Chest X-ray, AP view. Patient: 26 years old, sex F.
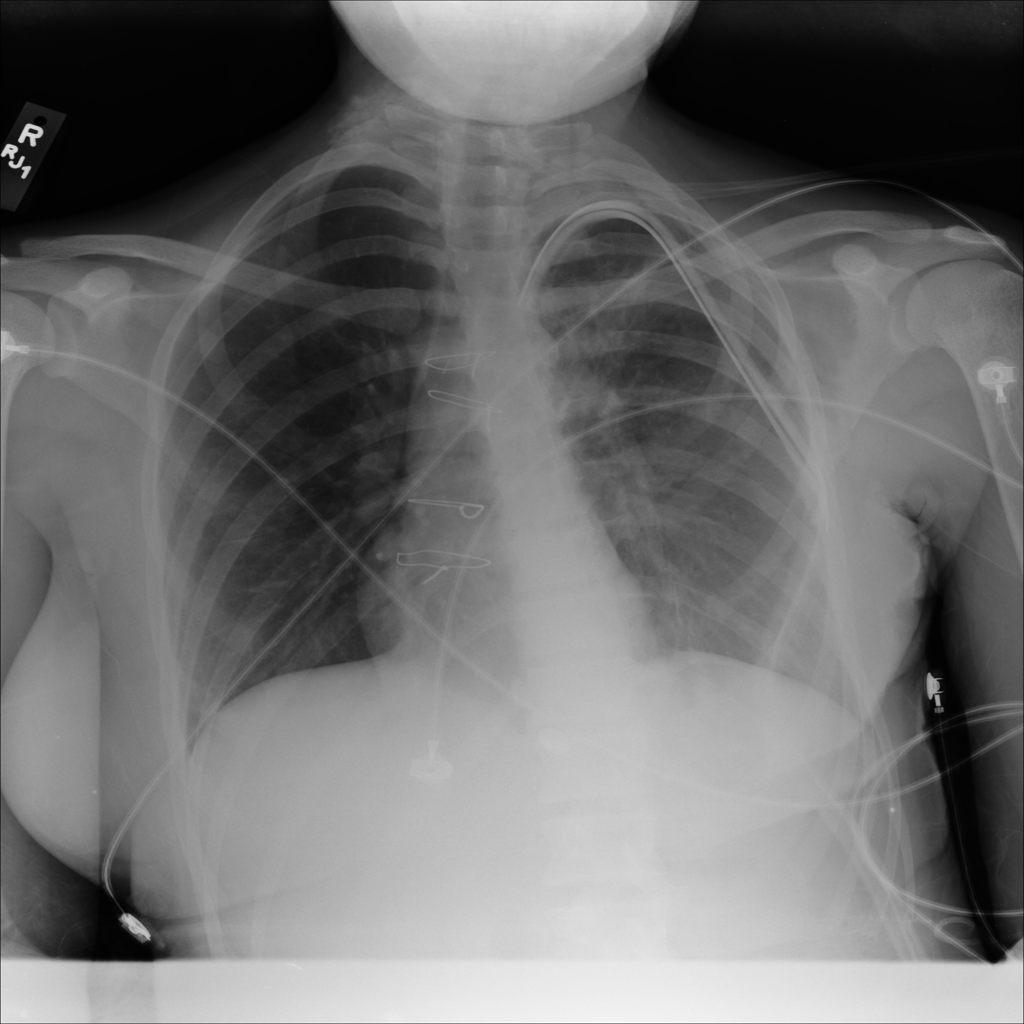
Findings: Edema